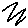
Label: zigzag